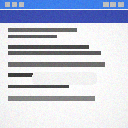
Screen state: on